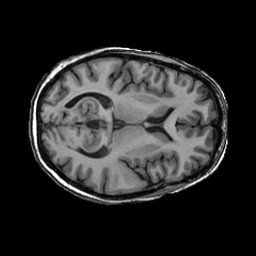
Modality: T1w
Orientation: axial
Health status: ill
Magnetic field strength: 3 T